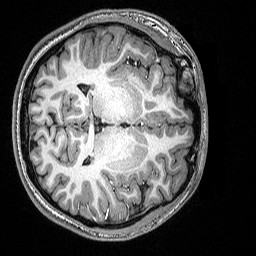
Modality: T1w
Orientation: axial